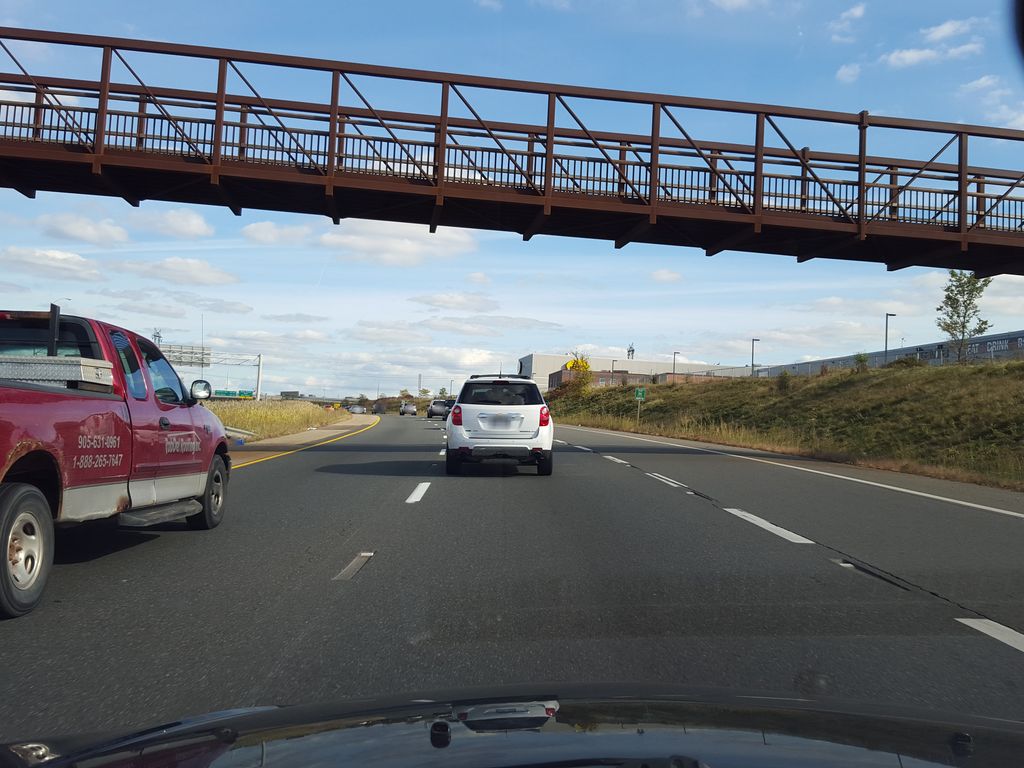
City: hamilton